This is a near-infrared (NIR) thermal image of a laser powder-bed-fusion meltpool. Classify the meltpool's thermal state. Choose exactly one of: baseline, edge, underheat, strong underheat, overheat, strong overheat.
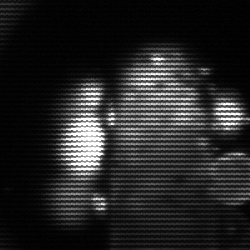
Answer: strong underheat